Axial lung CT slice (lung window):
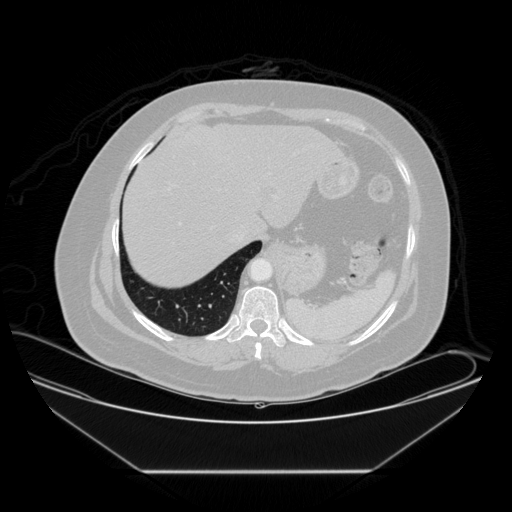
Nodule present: no